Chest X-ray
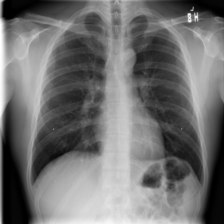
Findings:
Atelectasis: negative
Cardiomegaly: negative
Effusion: negative
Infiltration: negative
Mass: negative
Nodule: negative
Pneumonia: negative
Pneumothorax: negative
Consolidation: negative
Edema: negative
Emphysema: negative
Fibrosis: negative
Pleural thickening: negative
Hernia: negative